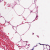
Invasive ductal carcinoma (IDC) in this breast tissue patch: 0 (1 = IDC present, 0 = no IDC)